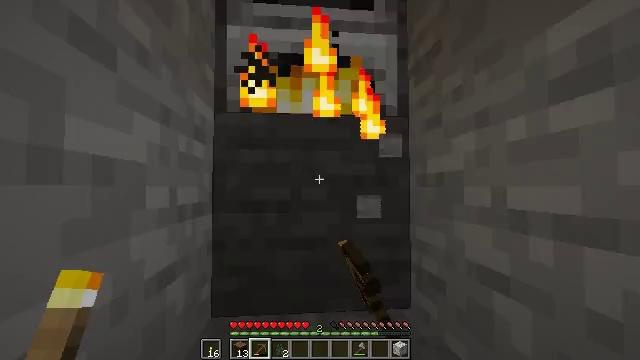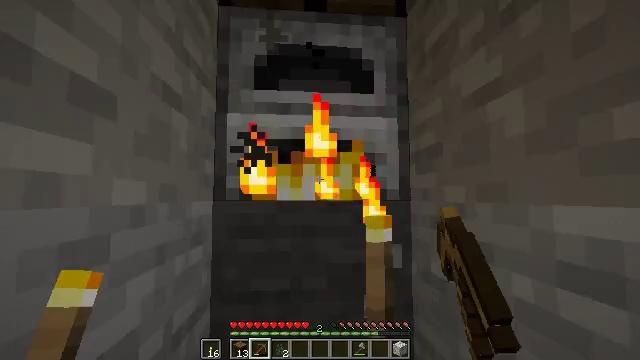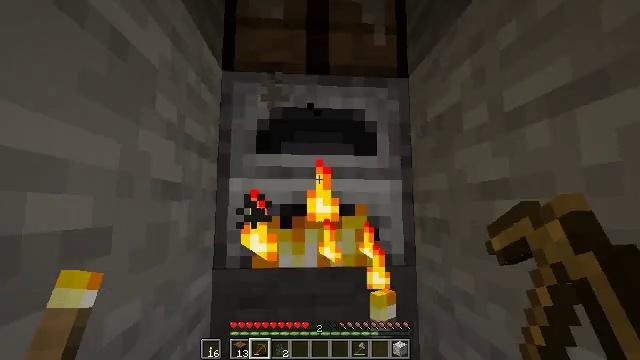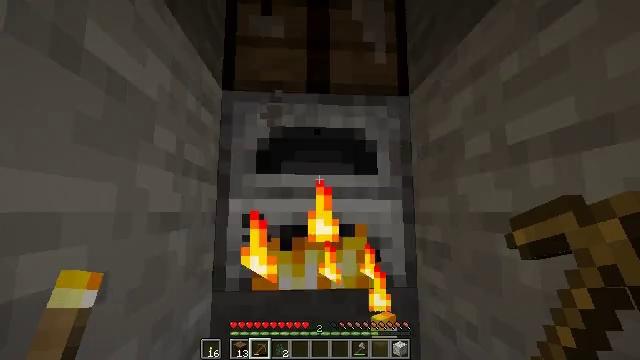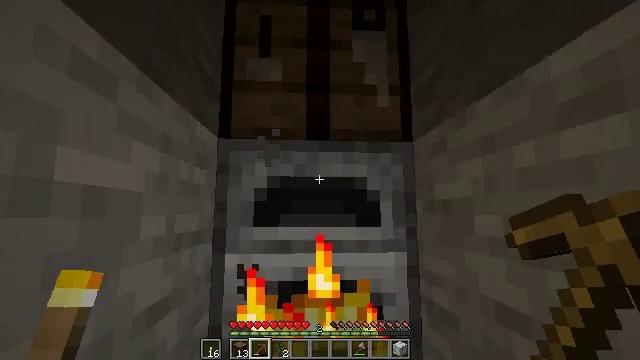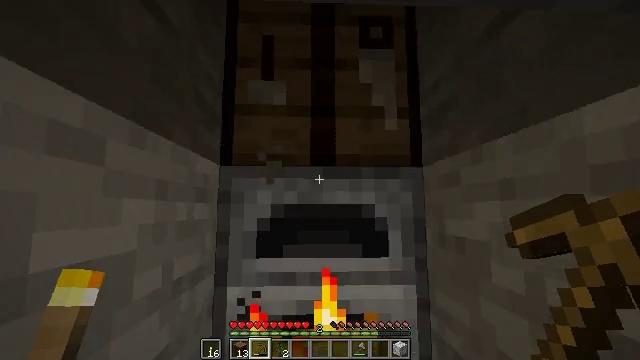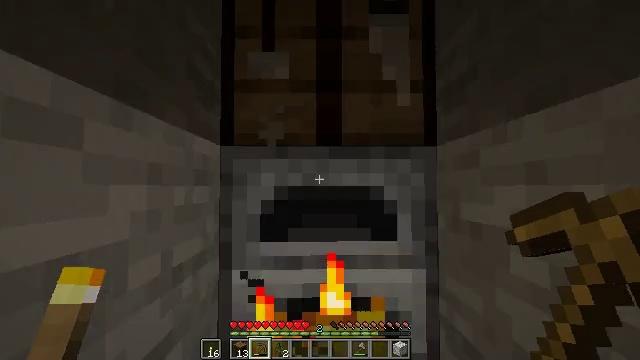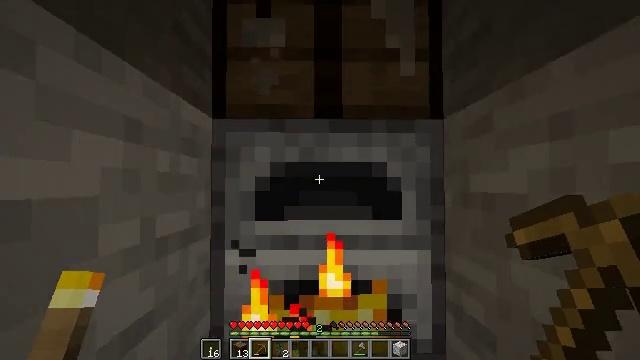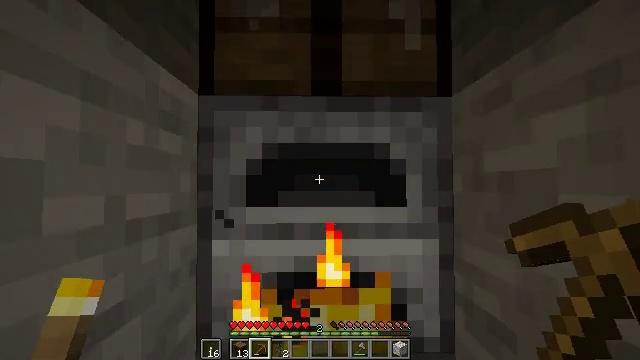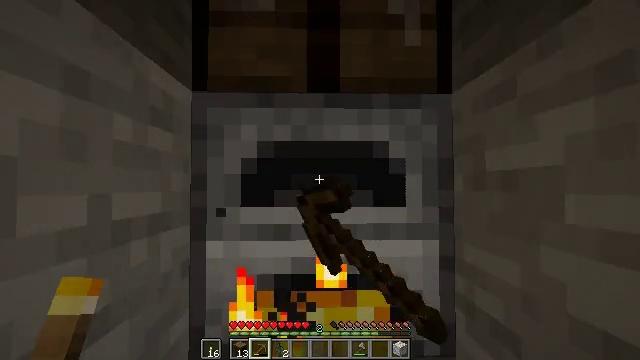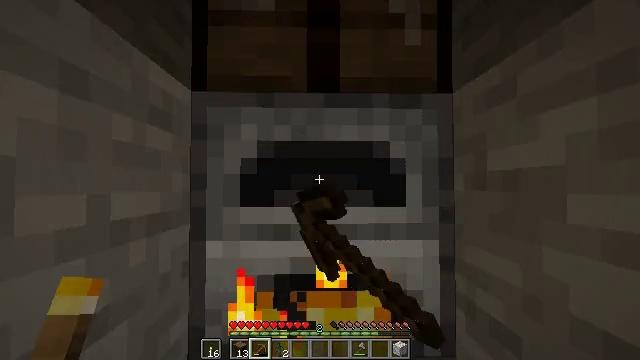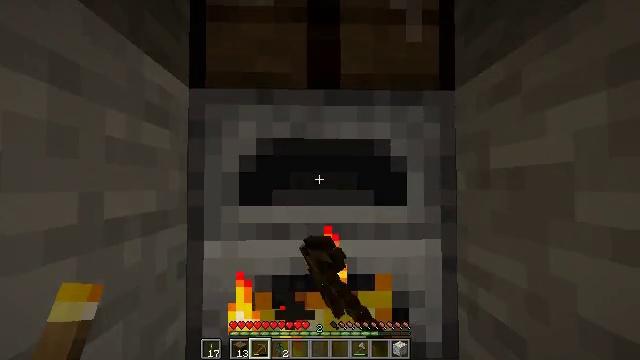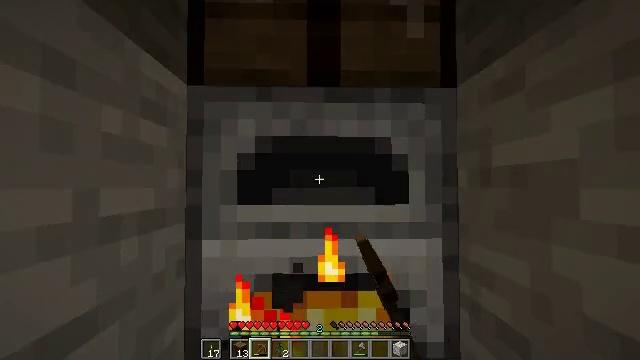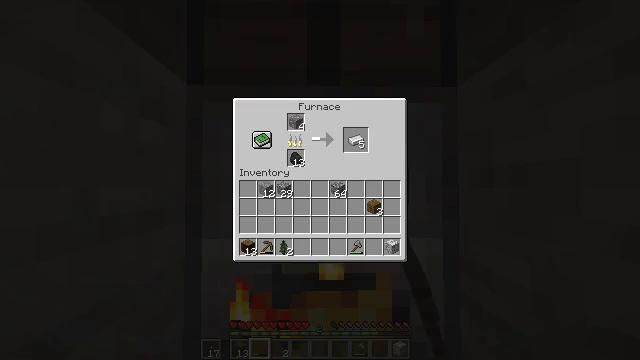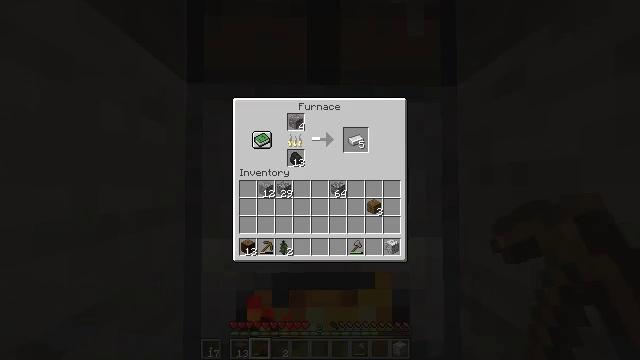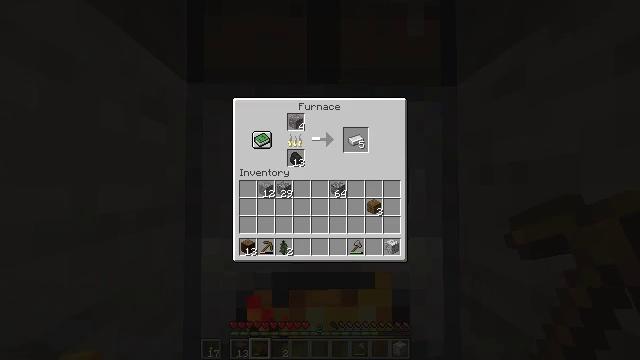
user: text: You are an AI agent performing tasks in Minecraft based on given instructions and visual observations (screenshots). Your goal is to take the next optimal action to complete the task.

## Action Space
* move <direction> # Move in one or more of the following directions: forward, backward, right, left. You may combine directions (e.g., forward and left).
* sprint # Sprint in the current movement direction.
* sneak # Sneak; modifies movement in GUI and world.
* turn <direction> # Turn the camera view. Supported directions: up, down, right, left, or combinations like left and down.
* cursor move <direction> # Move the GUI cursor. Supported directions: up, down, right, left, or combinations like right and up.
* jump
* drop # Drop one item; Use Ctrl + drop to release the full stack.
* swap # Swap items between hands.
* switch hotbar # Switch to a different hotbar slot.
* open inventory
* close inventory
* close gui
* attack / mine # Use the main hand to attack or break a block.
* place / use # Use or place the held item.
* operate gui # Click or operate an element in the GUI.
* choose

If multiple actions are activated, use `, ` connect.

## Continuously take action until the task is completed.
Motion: motion action
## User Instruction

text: craft item air
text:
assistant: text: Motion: move forward, turn up, jump
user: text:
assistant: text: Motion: move forward, turn up, jump
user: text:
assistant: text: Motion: move forward, jump
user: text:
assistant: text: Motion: move forward, jump
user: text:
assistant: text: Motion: move forward, turn left, jump
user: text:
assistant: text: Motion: move forward, turn left and down
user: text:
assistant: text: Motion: no_op
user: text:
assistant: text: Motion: use / place
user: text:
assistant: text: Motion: use / place
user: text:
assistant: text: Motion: no_op
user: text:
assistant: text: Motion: no_op
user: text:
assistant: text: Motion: no_op
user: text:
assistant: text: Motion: open gui
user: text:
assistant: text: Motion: no_op
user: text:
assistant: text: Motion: cursor move up
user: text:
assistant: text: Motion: cursor move up
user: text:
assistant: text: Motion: no_op
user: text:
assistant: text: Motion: no_op
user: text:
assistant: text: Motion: no_op
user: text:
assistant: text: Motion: no_op
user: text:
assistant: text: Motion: sneak, cursor move right and up
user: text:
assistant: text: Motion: sneak, cursor move right and up
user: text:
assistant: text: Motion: sneak
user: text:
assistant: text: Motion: sneak
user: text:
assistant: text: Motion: sneak
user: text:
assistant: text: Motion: sneak
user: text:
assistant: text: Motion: sneak
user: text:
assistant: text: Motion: sneak
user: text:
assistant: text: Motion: sneak, operate gui
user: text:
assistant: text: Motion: sneak, operate gui